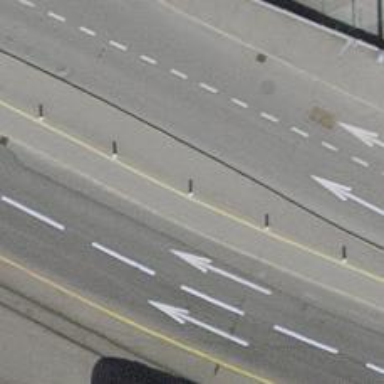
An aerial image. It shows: Bollard barrier.